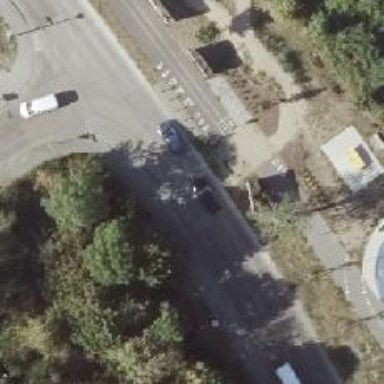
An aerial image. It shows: Concrete tertiary road with lane markings.